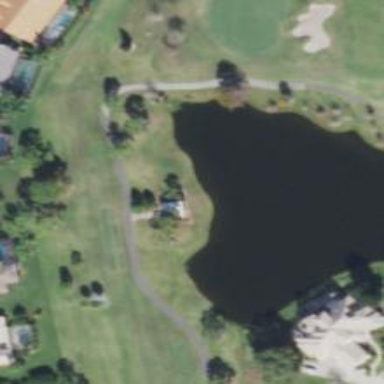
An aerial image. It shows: Golf cartpath that is also road path.